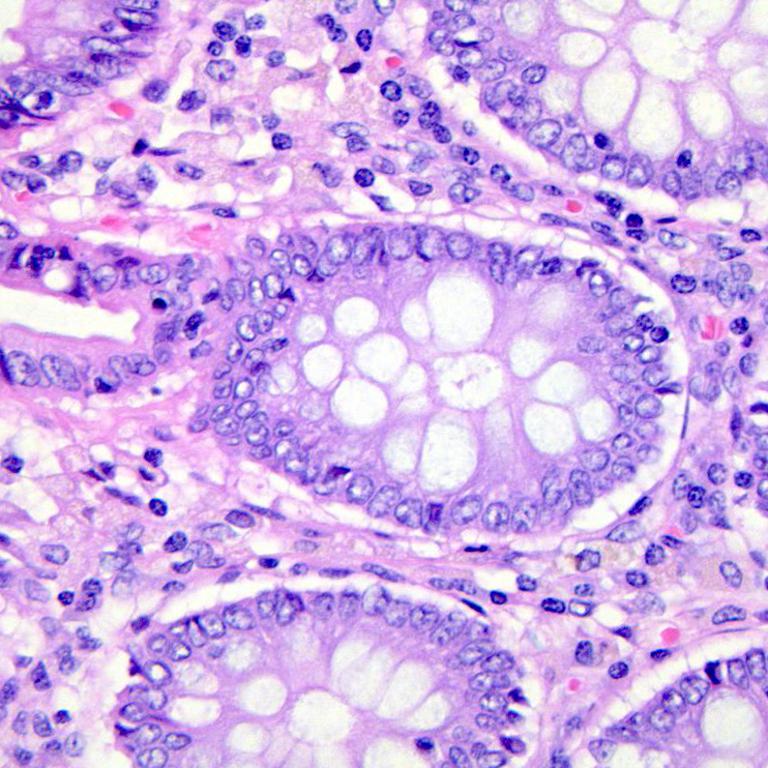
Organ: colon
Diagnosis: benign